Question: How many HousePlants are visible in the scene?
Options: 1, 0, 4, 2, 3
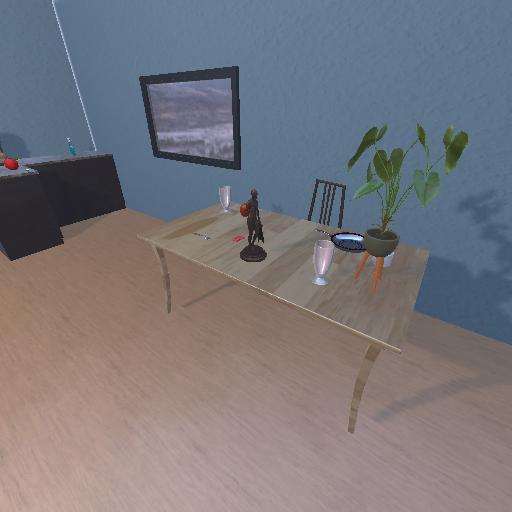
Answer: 1